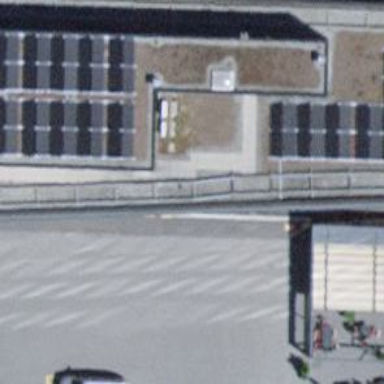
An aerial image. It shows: Toilets.